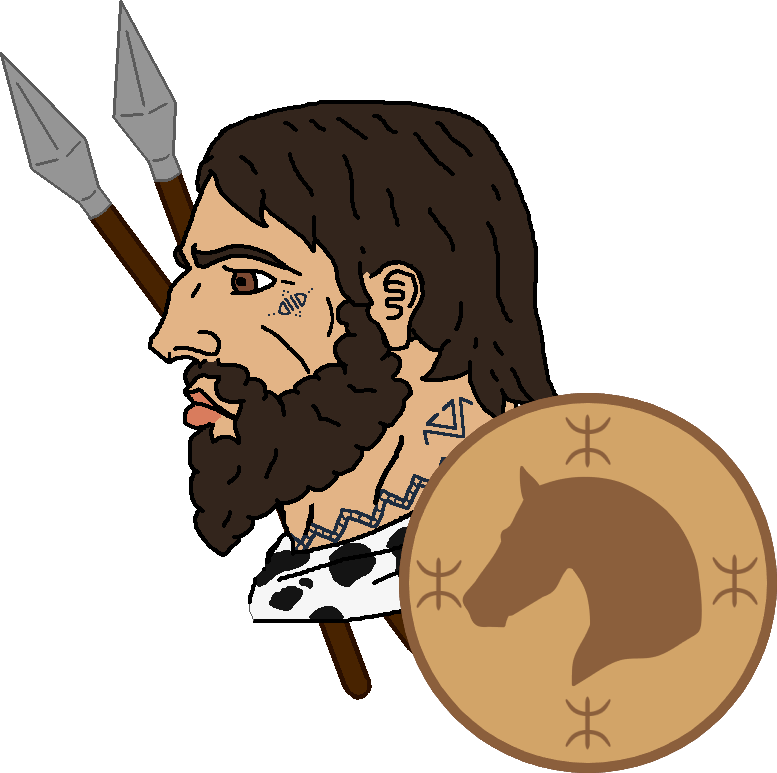
Label: 4_Yes_Chad